Question: What version of Llama is used?
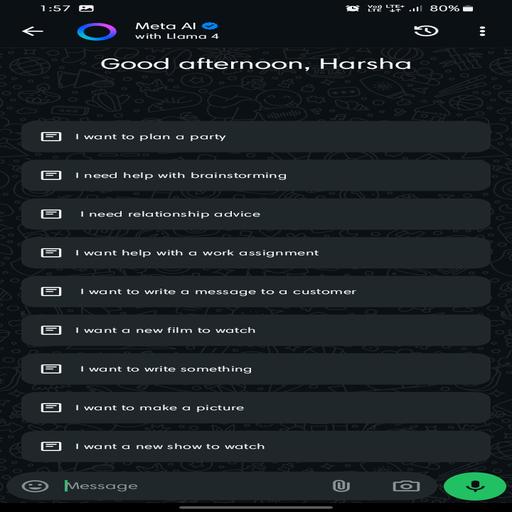
Answer: Llama 4